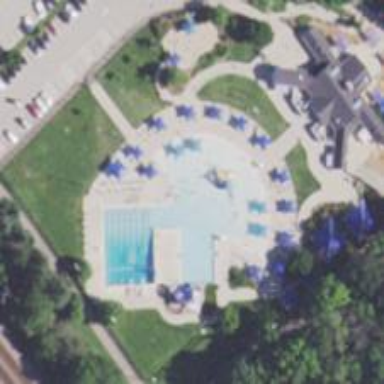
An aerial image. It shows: Water park.